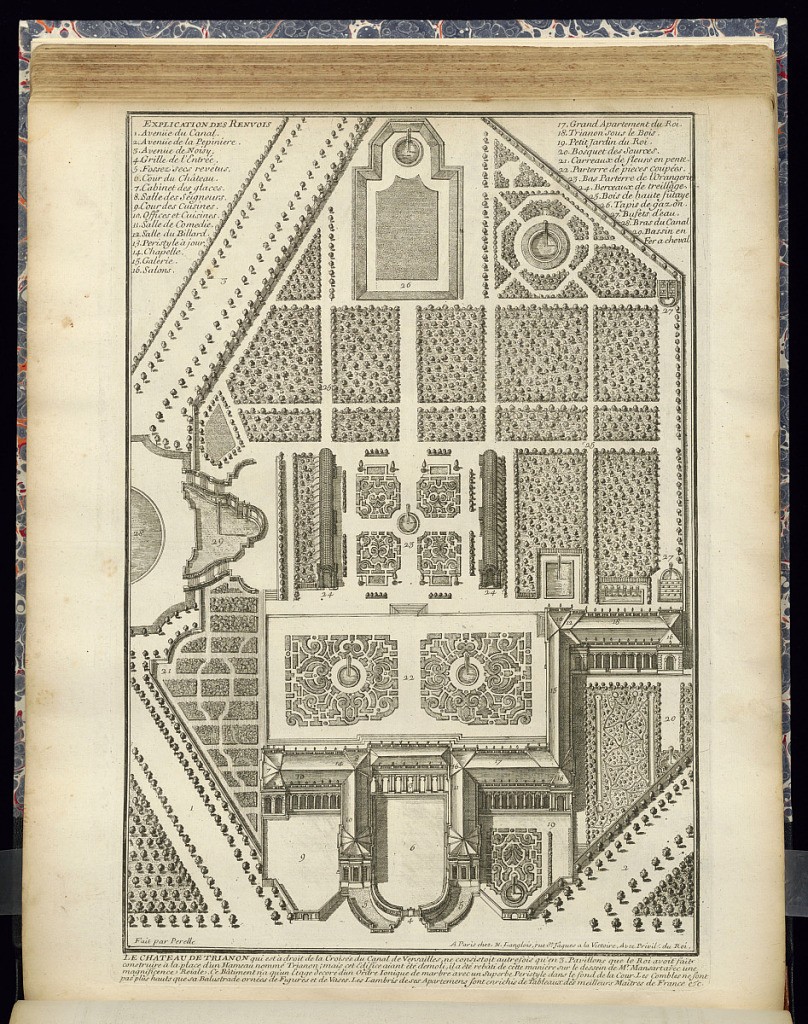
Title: LE CHATEAU DE TRIANON
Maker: Adam Perelle, French, 1638 – 1695
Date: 1687–1703
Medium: Etching on laid paper
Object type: Print
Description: Plan view of the Trianon Chateau (Grand Trianon) set within its gardens featuring the chateau in the lower center, and gardens above and to the right with fountains in basins, trees, trellis garden pavilions, and parterre planting. The plate is signed and titled with a description below. The legend above corresponds to the numbers within the plan.